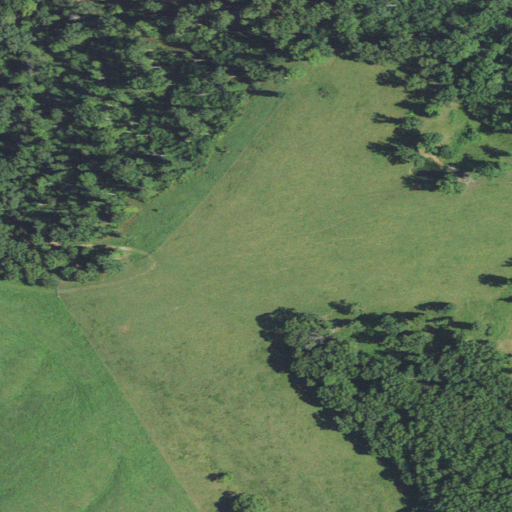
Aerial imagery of mountain in Missouri named Diddle Hill containing deciduous forest, pasture, and grassland